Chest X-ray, AP view. Patient: 37 years old, sex M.
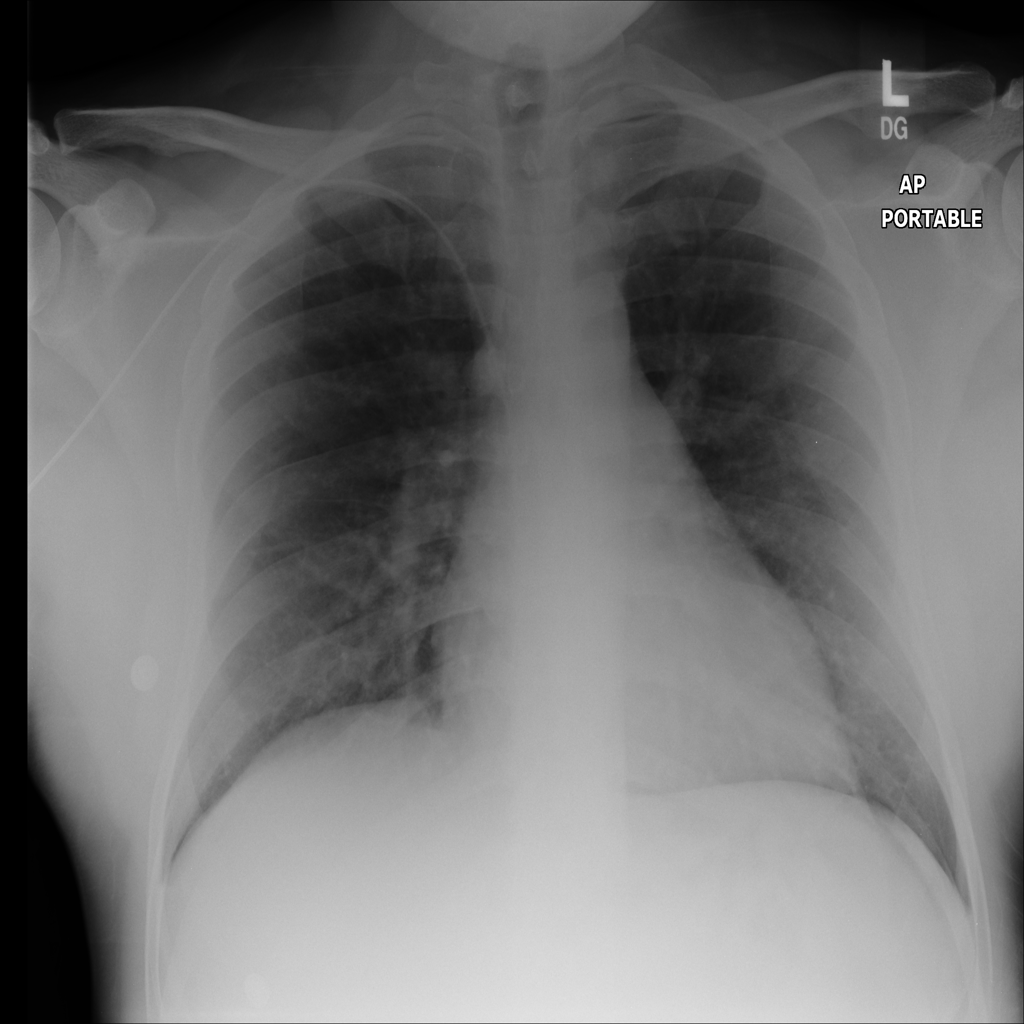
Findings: No Finding